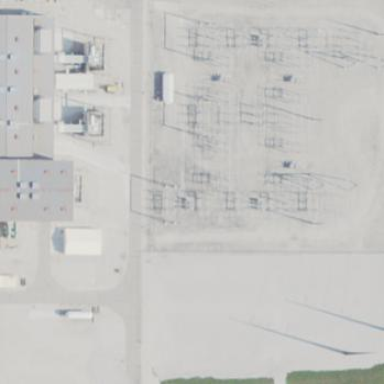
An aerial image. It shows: Power substation specializing in generation.